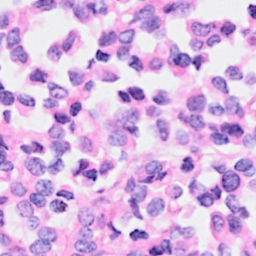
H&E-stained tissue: Breast